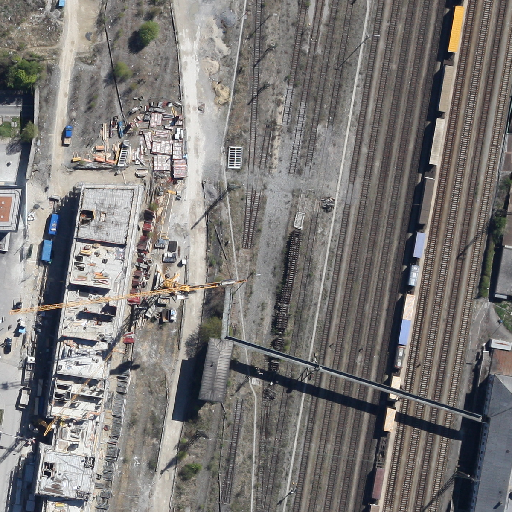
Referring expression: heavy-duty vehicle